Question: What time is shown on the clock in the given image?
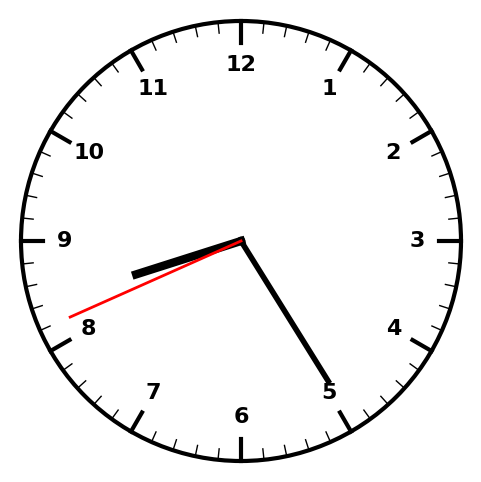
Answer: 08:24:41